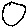
Label: circle